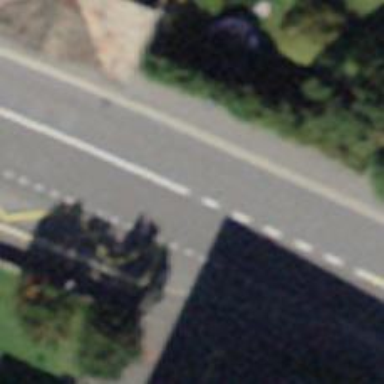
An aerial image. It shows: Bus stop with stop position for public transport.